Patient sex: F
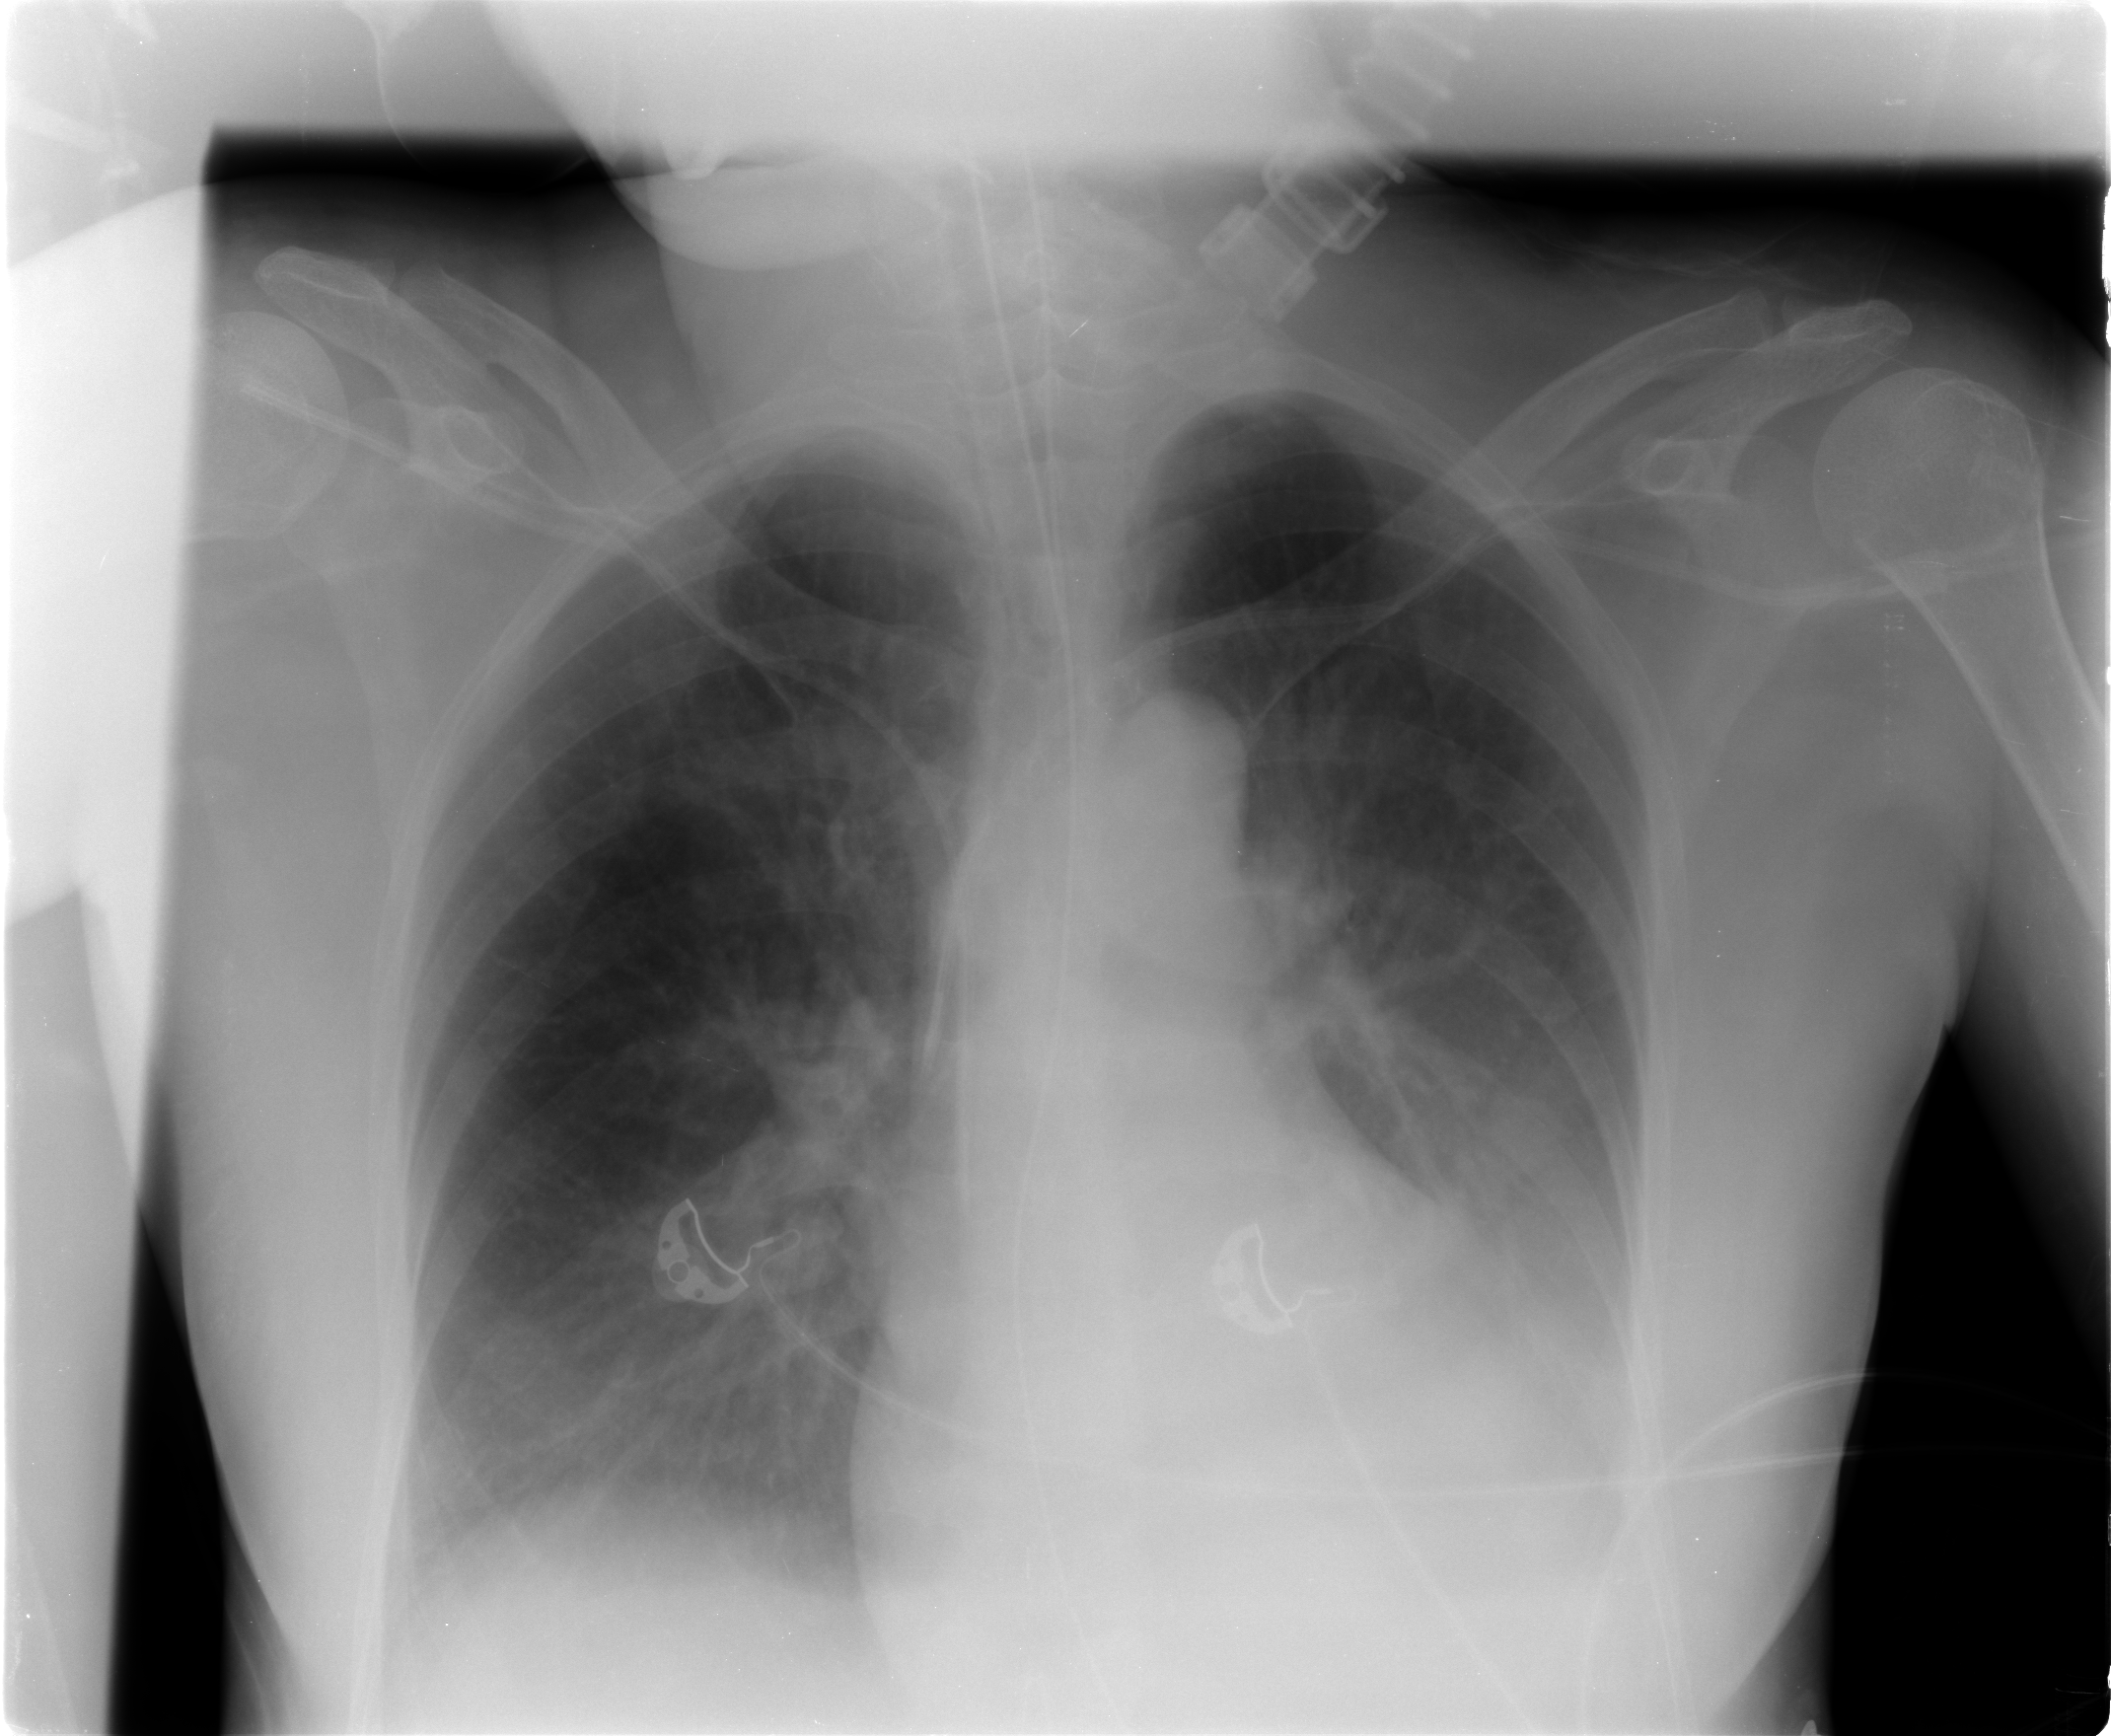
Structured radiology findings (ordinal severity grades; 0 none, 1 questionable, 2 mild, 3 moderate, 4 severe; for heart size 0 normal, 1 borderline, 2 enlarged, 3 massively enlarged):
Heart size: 0
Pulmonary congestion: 2
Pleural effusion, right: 2
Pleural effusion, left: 2
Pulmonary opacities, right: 0
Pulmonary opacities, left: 0
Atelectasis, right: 0
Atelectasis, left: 0